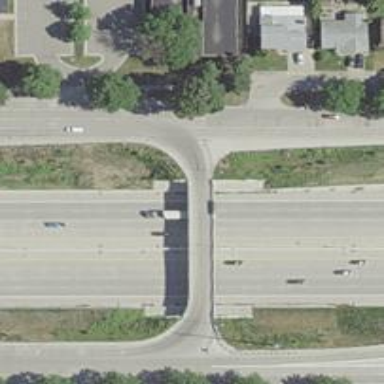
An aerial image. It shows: Secondary link road crossing over bridge.